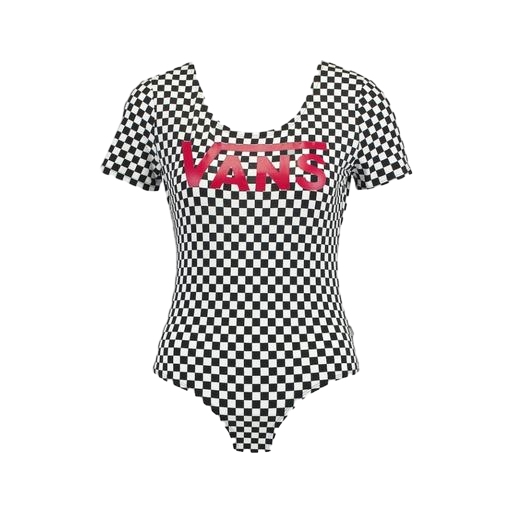
checked t shirt, graphic t, checked print, white background